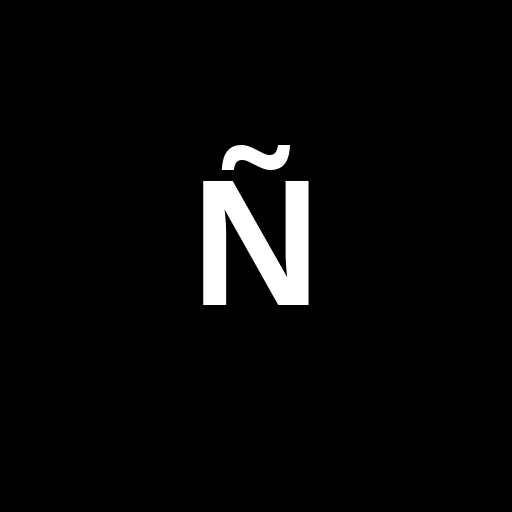
Character: Ñ
Unicode: U+00D1 (LATIN CAPITAL LETTER N WITH TILDE)